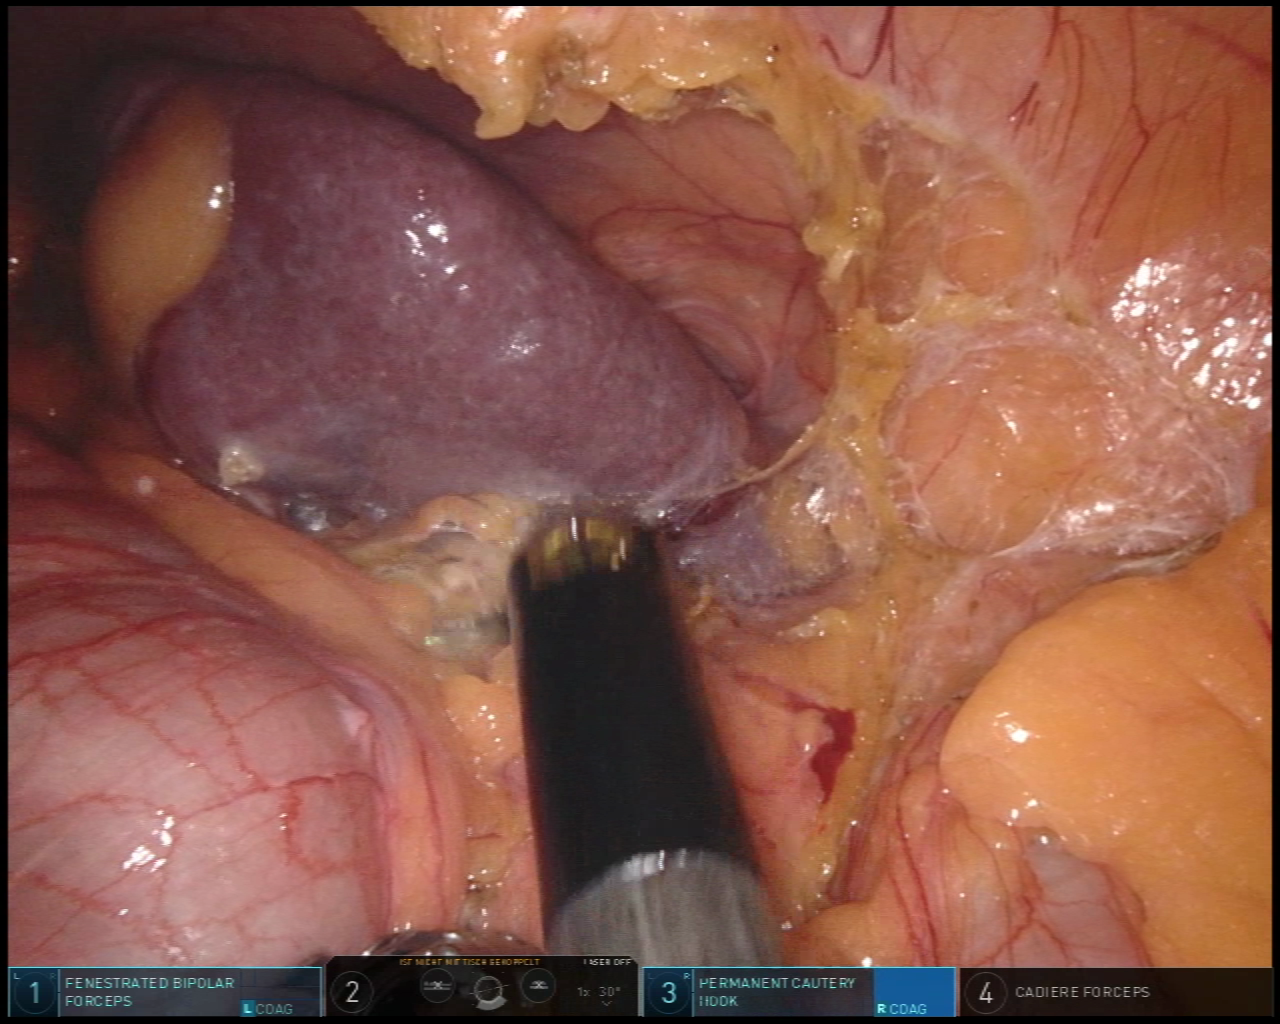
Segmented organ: spleen
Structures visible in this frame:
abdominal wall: yes
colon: yes
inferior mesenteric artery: no
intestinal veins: no
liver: no
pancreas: no
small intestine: no
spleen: yes
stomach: no
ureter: no
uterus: no
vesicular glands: no